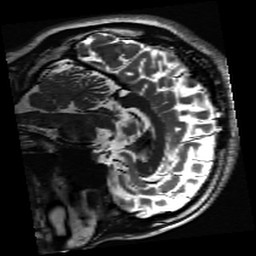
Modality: inplaneT2
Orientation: sagittal